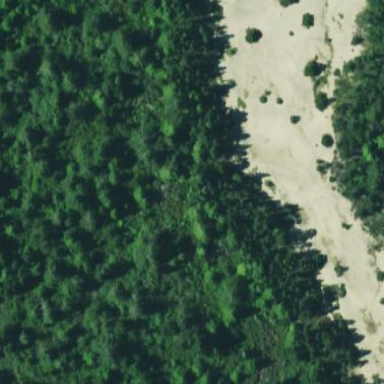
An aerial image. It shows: Sandy area in nature.